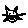
Label: cat